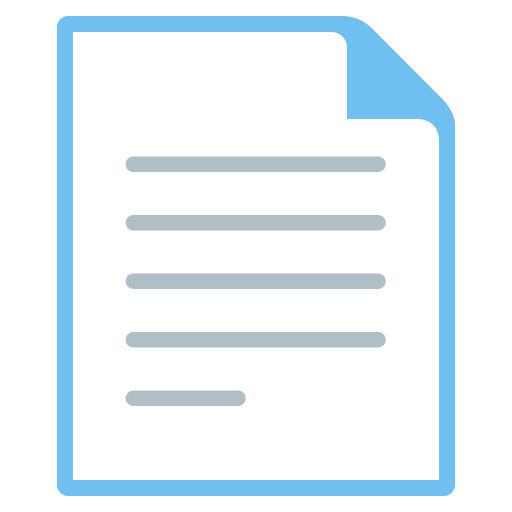
Emoji: 📄